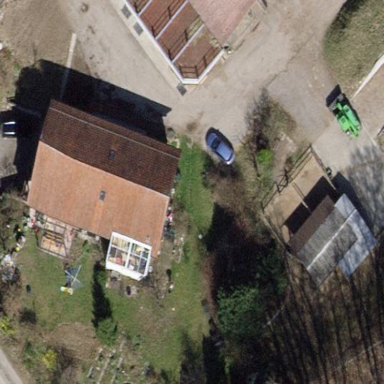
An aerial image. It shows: Farm building.